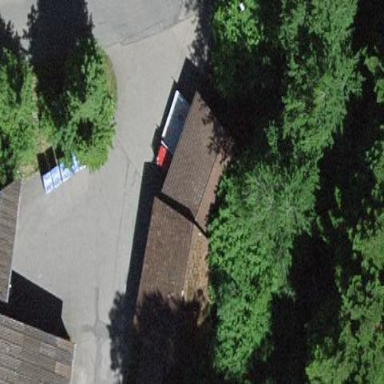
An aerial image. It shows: Barn.